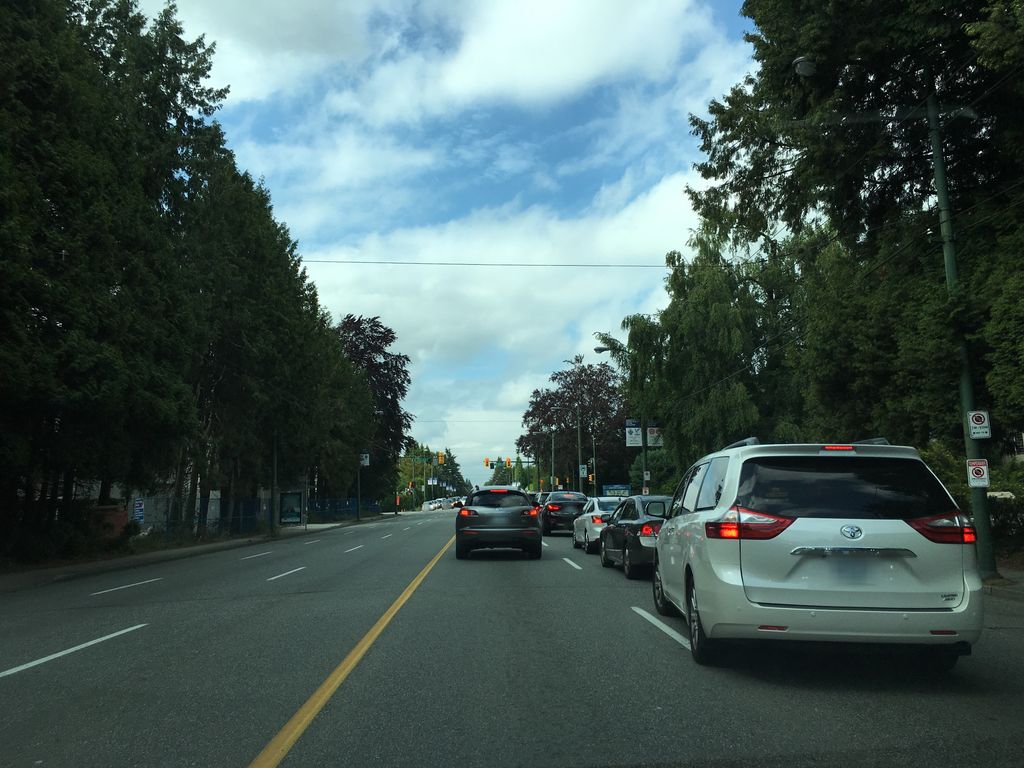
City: vancouver